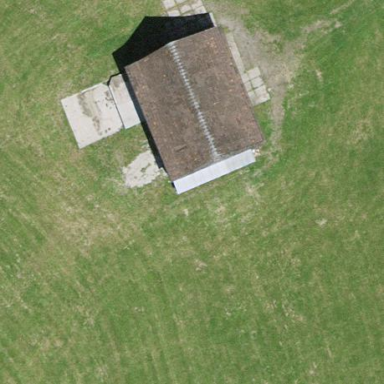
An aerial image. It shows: Gabled roof on farm auxiliary building.